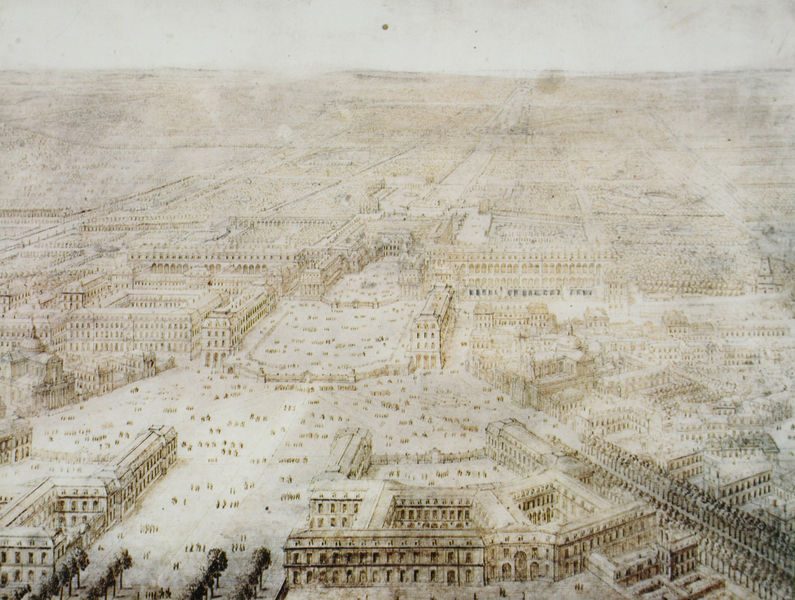
Titel: Projekt für das Schloß und die Stadt von Versailles, von der Avenue de Paris aus gesehen
Künstler: Liévin Cruyl
Standort: Versailles
Institution: Musée National du Château
Schlagwörter: himmel, weiß, bäume, landschaft, menschen, stadt, fenster, frankreich, paris, skizze, strasse, zeichnung, anlage, blick, dach, gebäude, haus, schloss, schnee, alt, architektur, barock, weit, felder, horizont, häuser, weite, kirche, klassizismus, garten, aussicht, ansicht, fassade, fassaden, perspektive, vedute, dächer, allee, graphik, linien, hof, winter, platz, sepia, vogelperspektive, eiffelturm, staffage, striche, flucht, aufsicht, panorama, stadtansicht, straßen, berlin, palast, dom, linie, kontur, rückseite, druck, radierung, stich, konturen, strich, entwurf, rom, einfarbig, fluchtpunkt, vatikan, plan, aussichtspunkt, achsen, absolutismus, dreifuss, beschreibung, weitsicht, höfe, architekturzeichnung, versailles, handzeichnung, schlossanlage, bebauung, plätze, stadtplan, straßennetz, lage, ehrenhof, überschau, von oben, städteplanung, boulevards, megacity, städteplan, tuilerien, voglperspektive, vom eiffelturm aus, do, cour d'honneur